Question: I have to do a complicated delete-statement, that looks like this:
'''
DELETE FROM
(Select t1._id, t1.subject, t1.predicate, t1.object from t1
INNER JOIN t1 AS t2 ON t1.subject=t2.subject
WHERE t2.object='ID20447_325762212'
UNION
Select t1._id, t11.subject, t1.predicate, t1.object from t1
INNER JOIN t1 AS t2 ON t1.object=t2.subject
WHERE t2.object='ID20447_325762212')
'''
SQLitedabatase#delete(Table, selection, selectionArgs) is not useable I think. No way to have Joins and Unions.
SQLiteQueryBuilder has JOINs with setTables(joinString) and UNIONs with subQuery() and Unionquery, but only for selectqueries not delete.
How does it work?
[update]
I could reduce complexity by separating both subqueries in two delete-statements, but there is a join in everyone so thats not a solution. And that's not working either.
[update2]
Here's a screenshot from rows of my table i want to delete.

In my app I have an object with ID...2328 (row 2) and a property(relation) represented by the rows in that screenshot. The relation is targeting to an object with id ...212 . I have to delete that object and all Properties
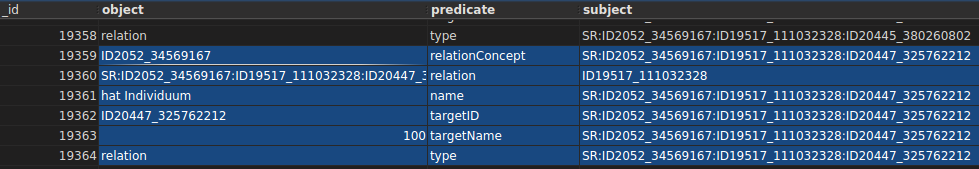
Answer: You can use complex selections in subqueries.
In the general case, it would look like this:
'''
DELETE FROM SomeTable WHERE _id IN (SELECT _id FROM ...complex query...)
'''
However, this particular query isn't very complex after all:
'''
DELETE FROM t1
WHERE subject = (SELECT subject FROM t1 WHERE object = 'ID20447_325762212')
OR object = (SELECT subject FROM t1 WHERE object = 'ID20447_325762212')
'''